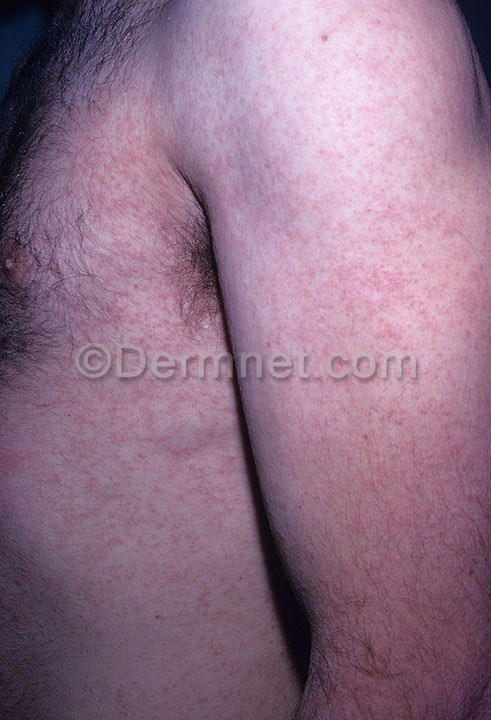
Disease: Tinea Ringworm Candidiasis and other Fungal Infections